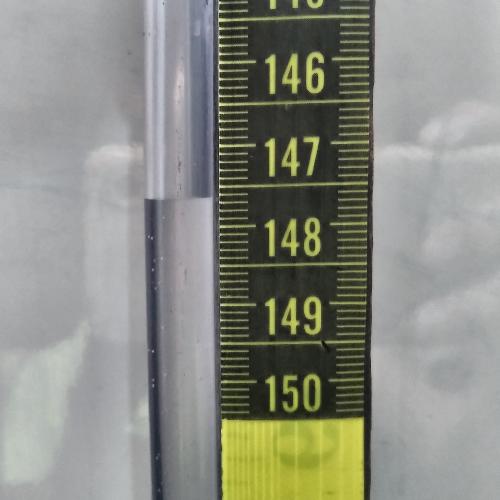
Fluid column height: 147.6 cm